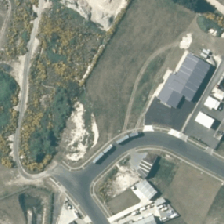
Land cover: urban_parkland